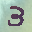
Label: 3